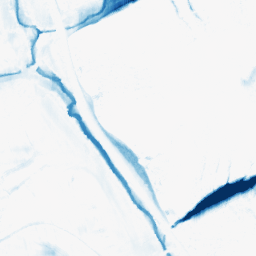
Category: morphological
Decomposition family: morphological_ellipse
Decomposition parameters: operation: closing
width: 30
height: 10
Upsampling method: regularized
Upsampling parameters: scale: 4
lambda_reg: 0.01
Upsampling scale: 4